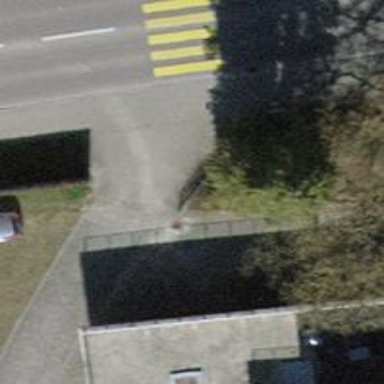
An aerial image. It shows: Driveway.